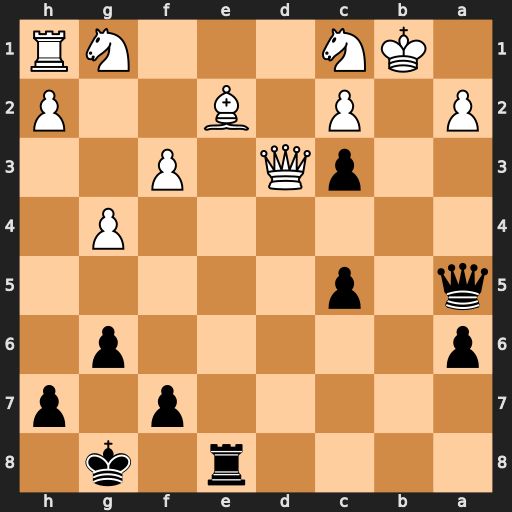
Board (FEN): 4r1k1/5p1p/p5p1/q1p5/6P1/2pQ1P2/P1P1B2P/1KN3NR
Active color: b
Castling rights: -
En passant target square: -
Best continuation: Qa3 Qxc3 Qxc3